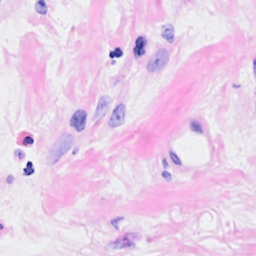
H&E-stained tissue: Breast